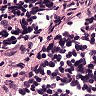
Metastatic tissue present: no